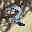
Label: 2